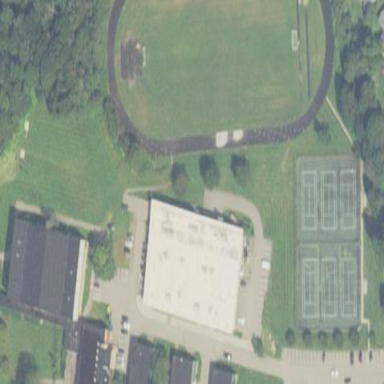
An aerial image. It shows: School building.